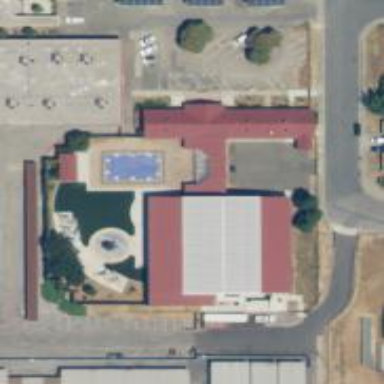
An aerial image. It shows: Sports centre dedicated to swimming activities.